Aerial crown-view tile of a tropical tree (Barro Colorado Island, Panama), acquired 20241216:
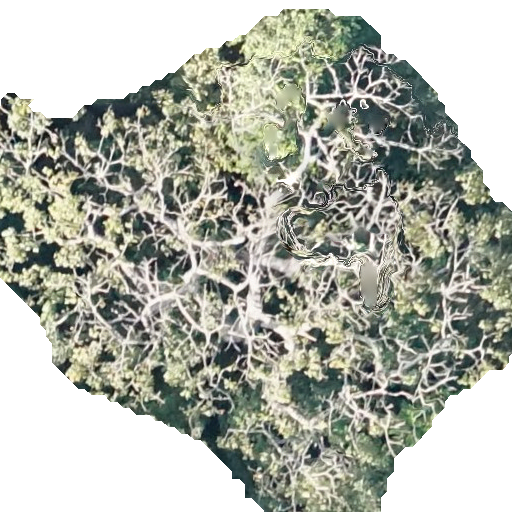
Species: Pseudobombax septenatum
GBIF accepted scientific name: Pseudobombax septenatum
Crown area: 275.024 m²